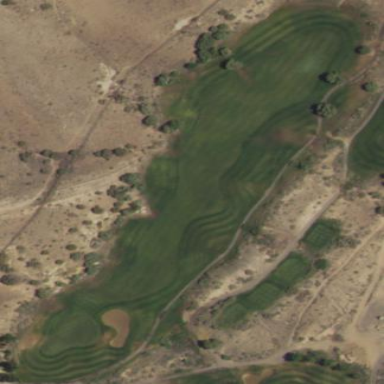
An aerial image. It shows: Area of rough grass used for golf.